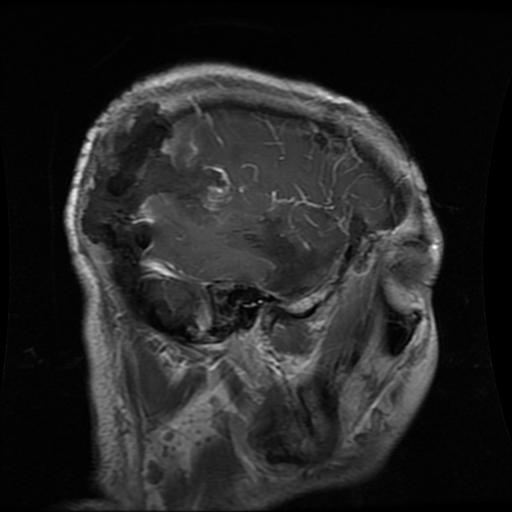
Label: glioma